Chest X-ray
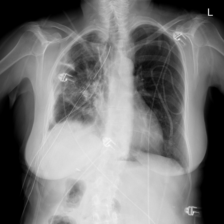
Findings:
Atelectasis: negative
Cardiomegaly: negative
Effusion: negative
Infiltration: negative
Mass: negative
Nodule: negative
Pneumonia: negative
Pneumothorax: negative
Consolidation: negative
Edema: negative
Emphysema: negative
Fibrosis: negative
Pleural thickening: negative
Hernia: negative